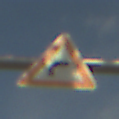
Verkehrszeichen: KurveRechts
Umgebung: Outdoor, RoadRail
Tageszeit: Midday
Wetter: PartlyCloudy
Licht: Natural
Jahreszeit: NotSpecified
Kontrast: HighContrast